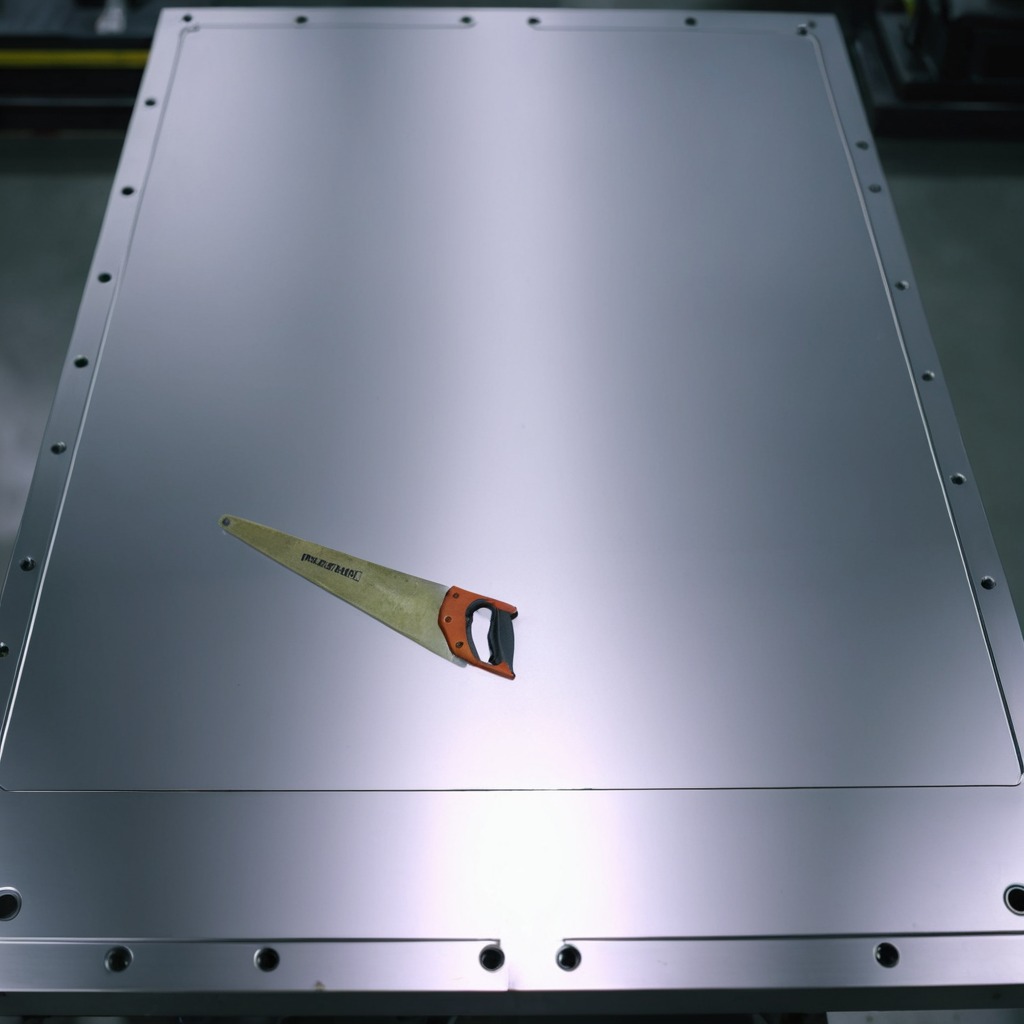
A metal saw is lying on a metal table in a machine shop under fluorescent lights.